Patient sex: M
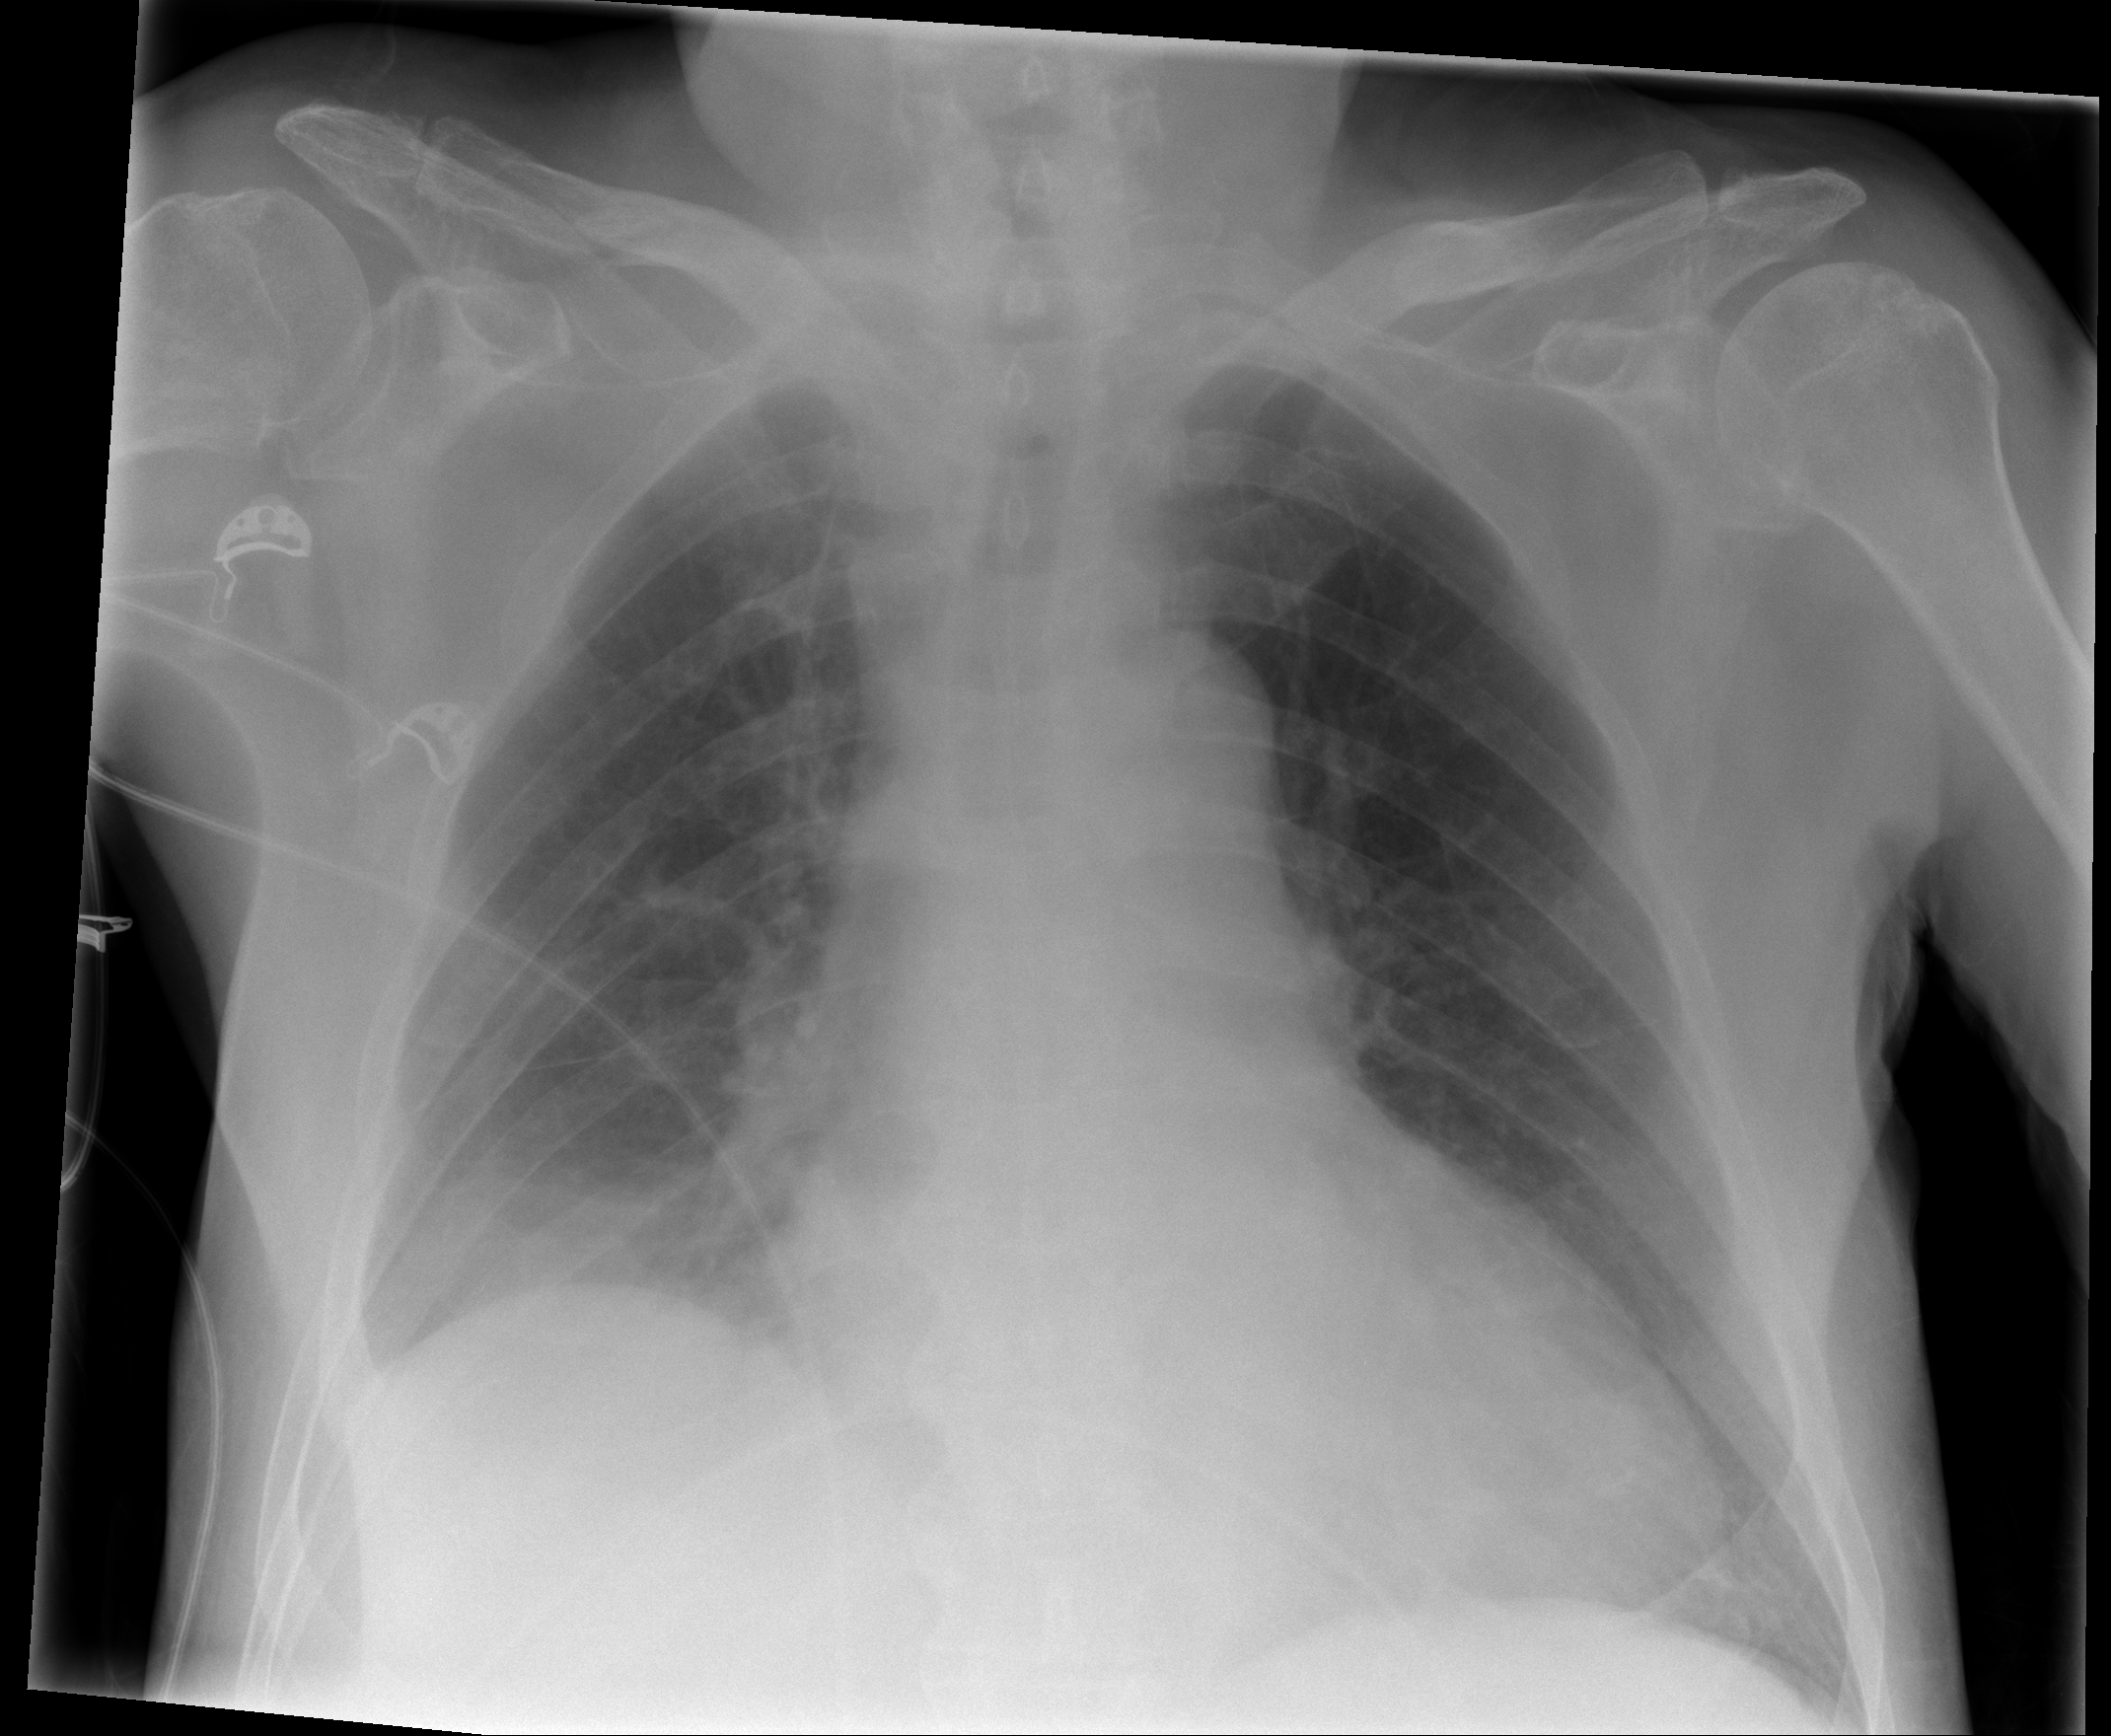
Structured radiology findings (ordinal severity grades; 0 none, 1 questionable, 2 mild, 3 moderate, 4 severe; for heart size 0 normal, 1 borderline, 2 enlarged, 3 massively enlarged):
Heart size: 2
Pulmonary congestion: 0
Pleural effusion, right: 1
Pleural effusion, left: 0
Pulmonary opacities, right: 0
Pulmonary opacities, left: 0
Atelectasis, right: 2
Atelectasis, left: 0